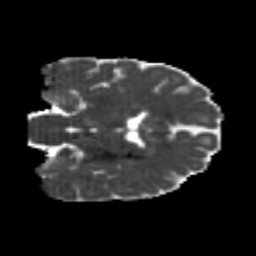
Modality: MD
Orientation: coronal
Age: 22
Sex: male
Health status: healthy
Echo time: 0.074 s